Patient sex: M
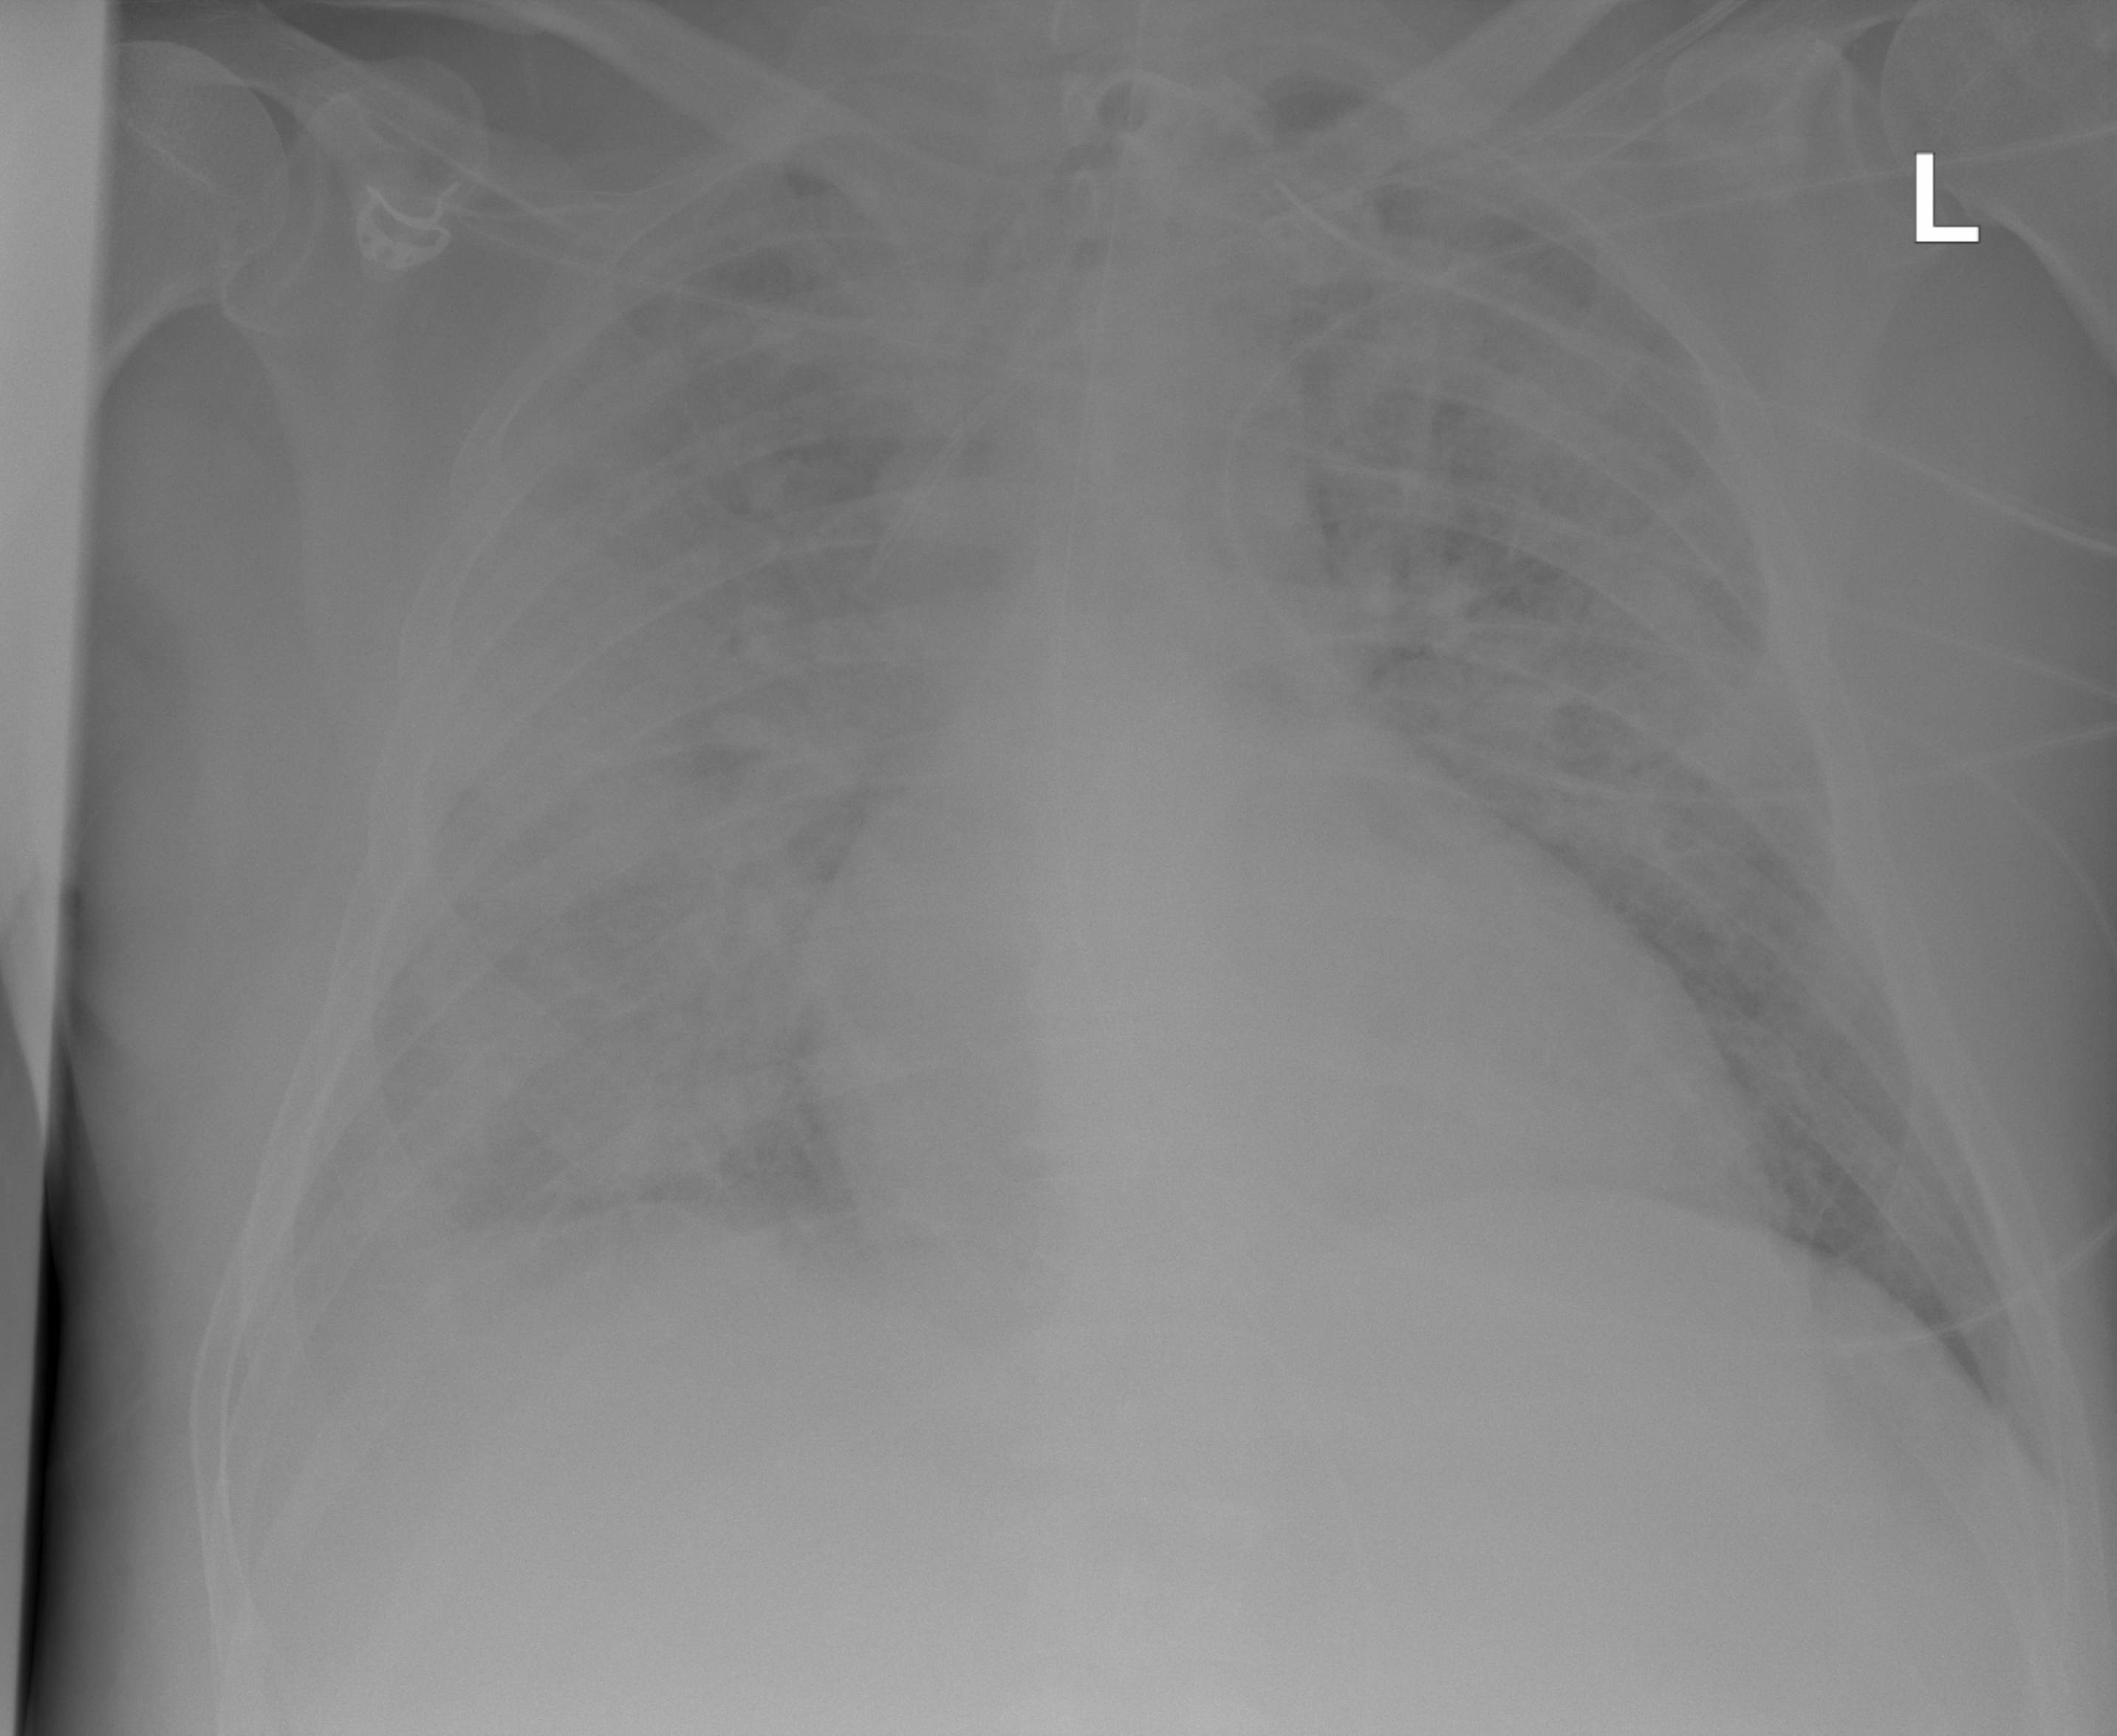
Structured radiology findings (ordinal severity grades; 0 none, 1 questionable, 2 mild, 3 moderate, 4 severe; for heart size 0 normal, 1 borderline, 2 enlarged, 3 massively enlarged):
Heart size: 2
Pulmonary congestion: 3
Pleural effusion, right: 3
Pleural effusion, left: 2
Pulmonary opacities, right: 4
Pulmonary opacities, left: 4
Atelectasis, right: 4
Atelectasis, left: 2